Aerial crown-view tile of a tropical tree (Barro Colorado Island, Panama), acquired 20250915:
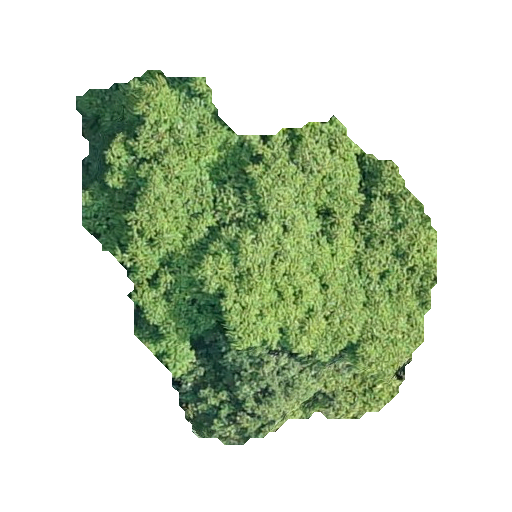
Species: Tachigali panamensis
GBIF accepted scientific name: Tachigali panamensis
Crown area: 130.827 m²